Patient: sex M, age 44
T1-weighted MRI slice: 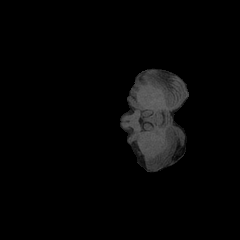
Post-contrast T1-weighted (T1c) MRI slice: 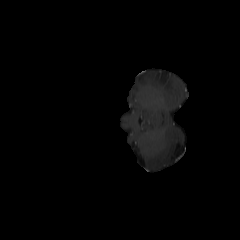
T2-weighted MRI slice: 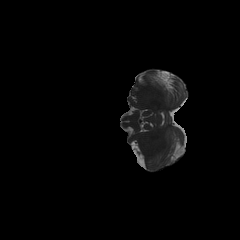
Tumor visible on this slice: no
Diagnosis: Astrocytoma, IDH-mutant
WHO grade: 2